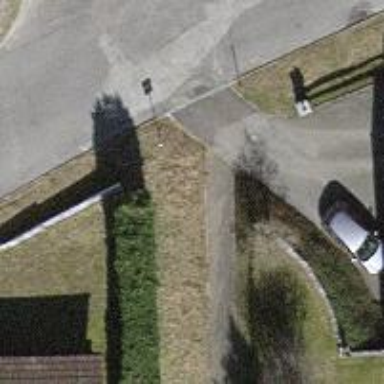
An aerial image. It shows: Hedge barrier.